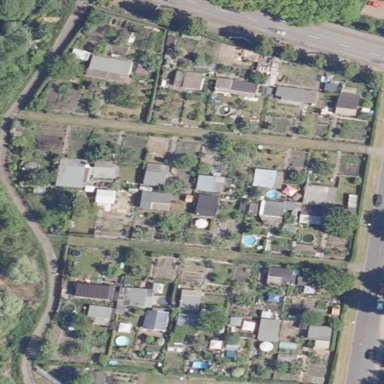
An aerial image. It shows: Area designated for allotments.